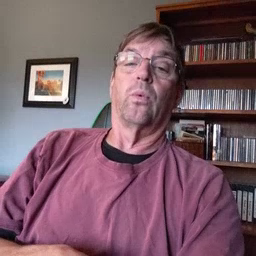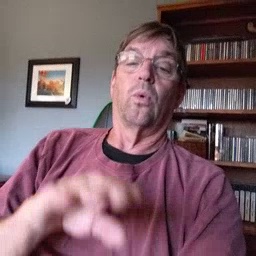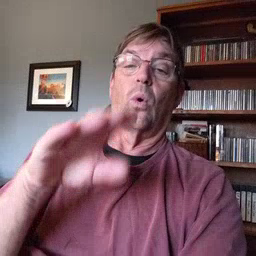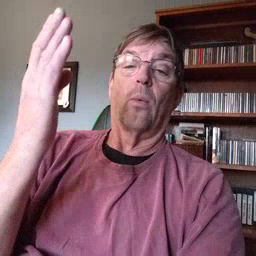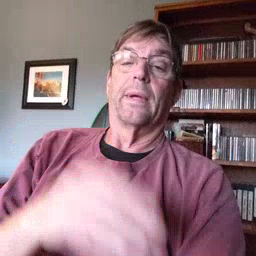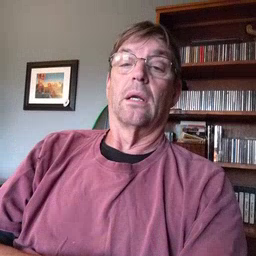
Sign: open